Interaction volume radius: 5 \u00c5
Interaction volume height: 30 \u00c5
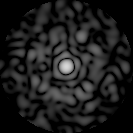
Disorder parameter: 0.8605